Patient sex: F
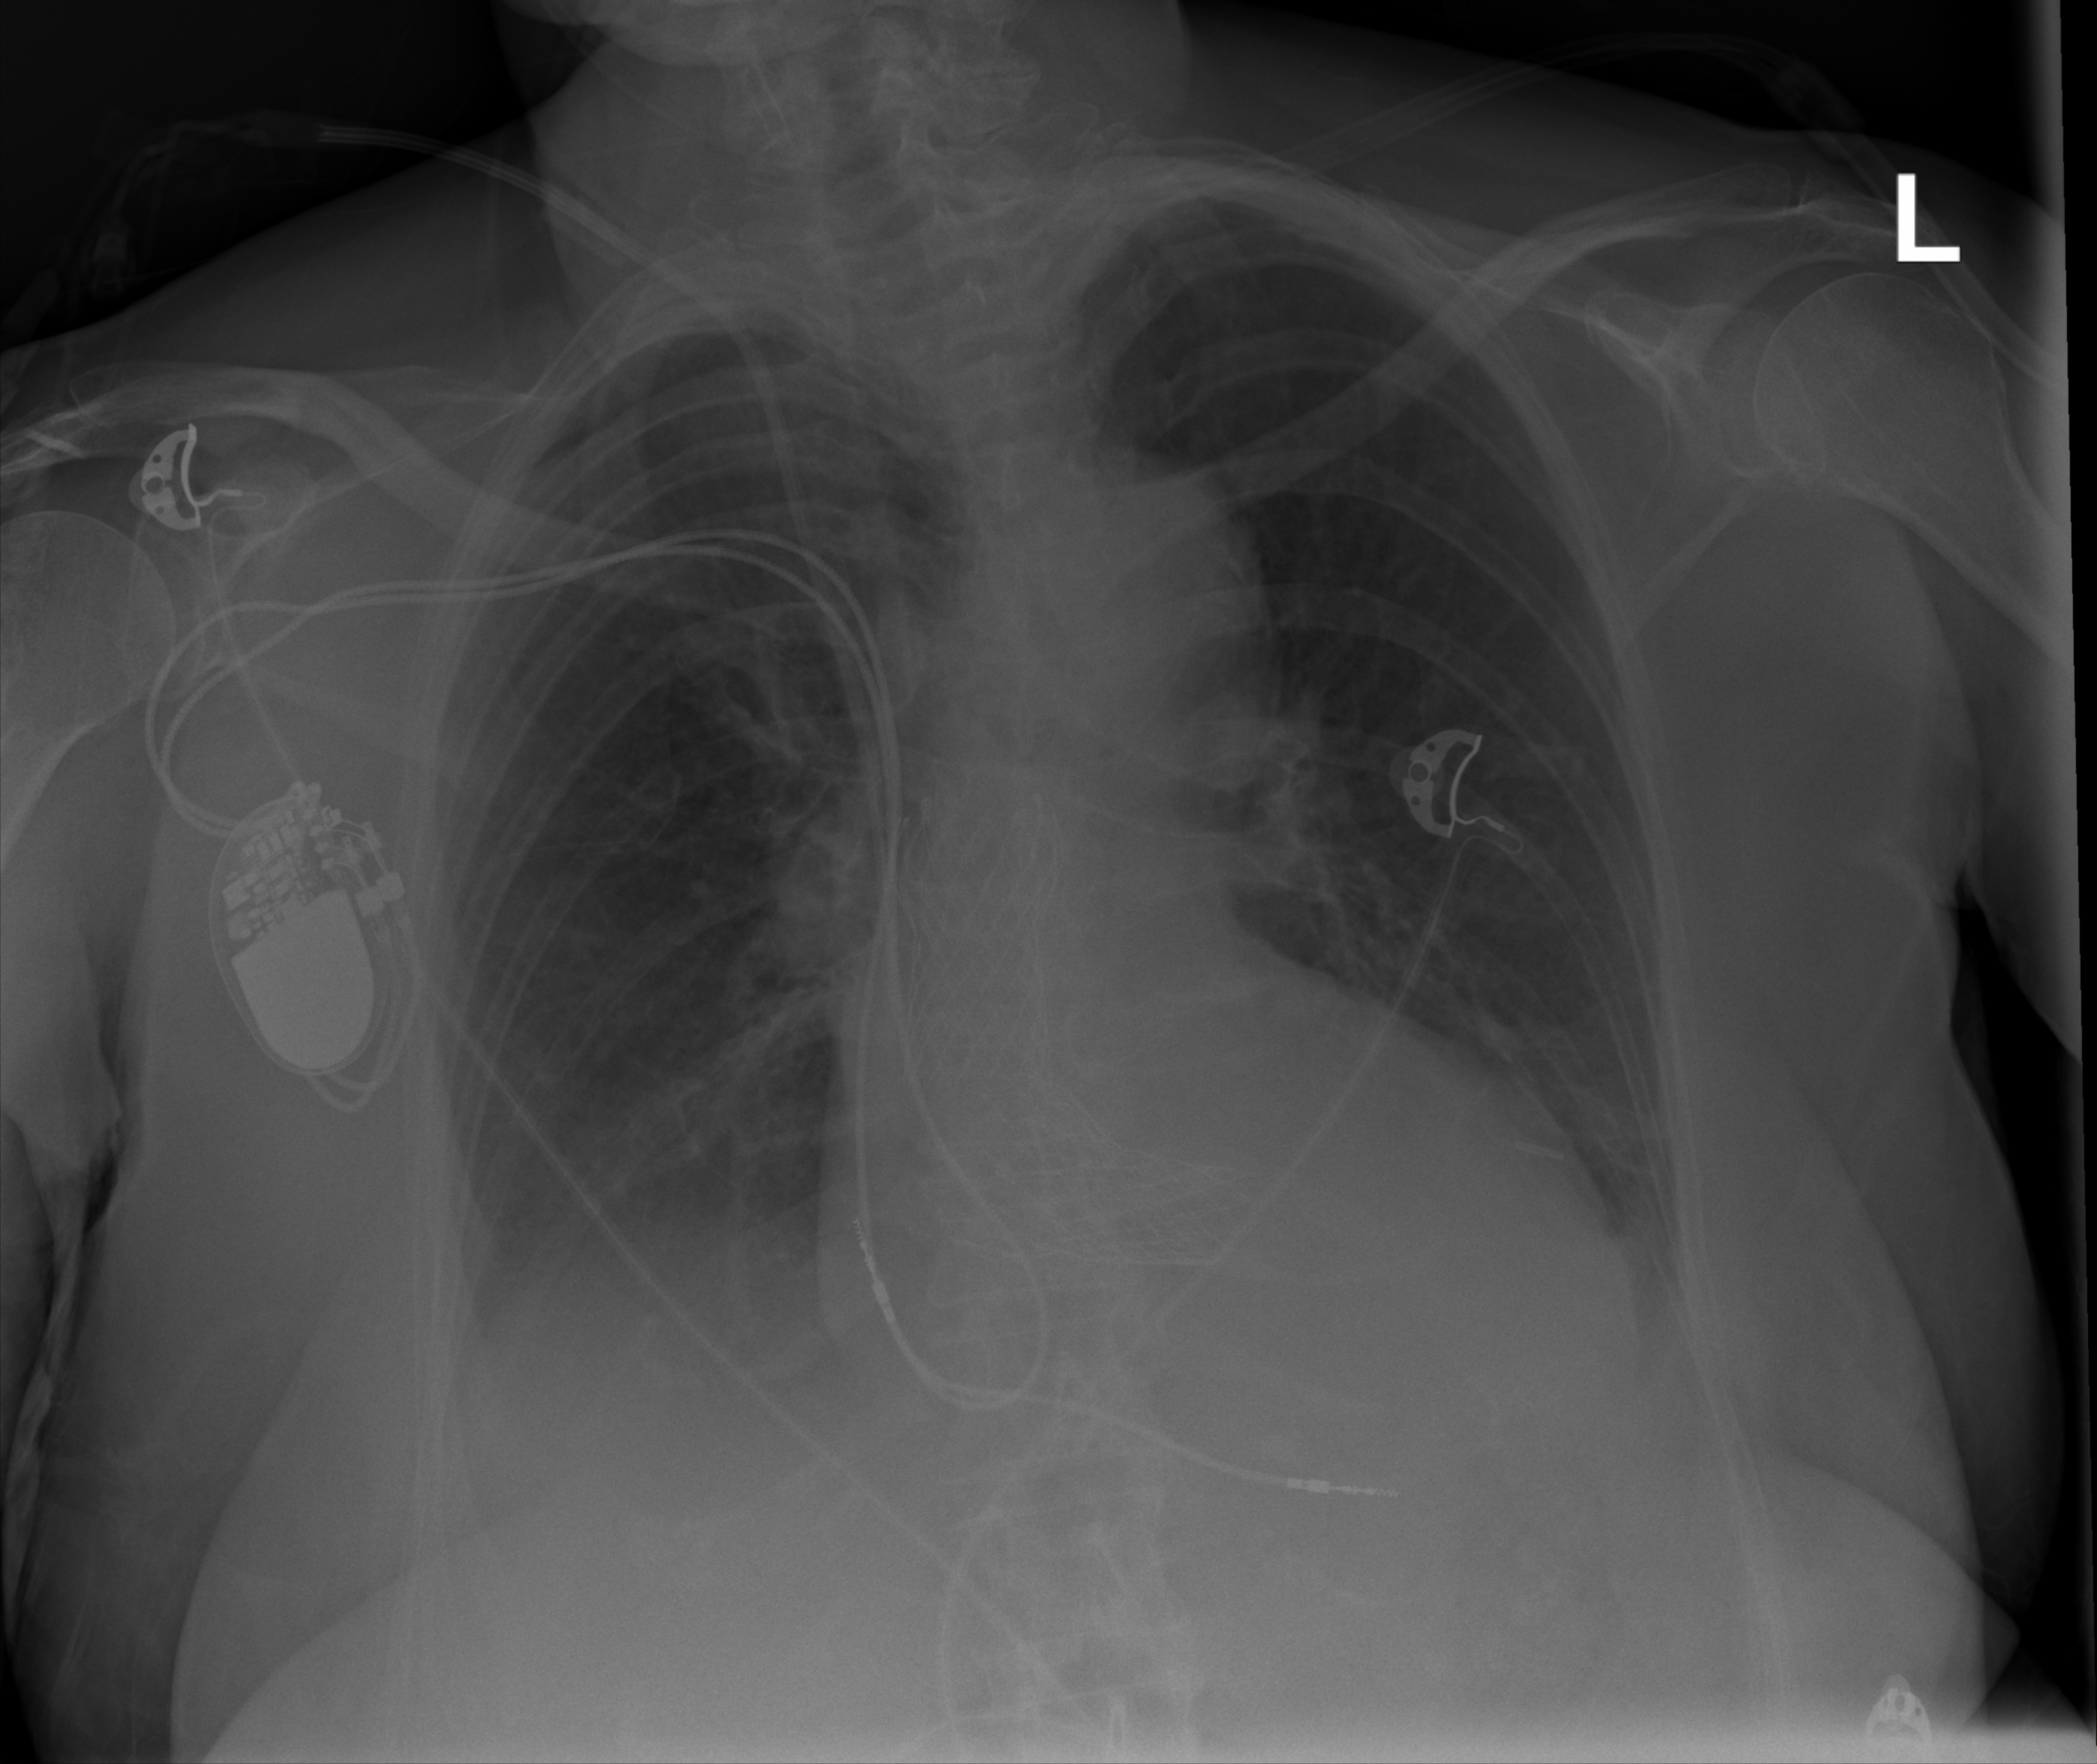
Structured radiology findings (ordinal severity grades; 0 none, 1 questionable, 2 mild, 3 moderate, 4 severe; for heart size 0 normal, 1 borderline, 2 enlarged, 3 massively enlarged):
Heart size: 1
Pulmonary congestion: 2
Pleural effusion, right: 2
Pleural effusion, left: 2
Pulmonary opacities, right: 1
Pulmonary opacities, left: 0
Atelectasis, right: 0
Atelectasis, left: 0